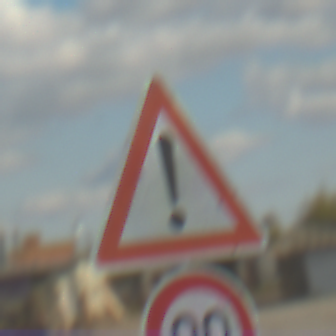
Verkehrszeichen: Gefahrenstelle
Zusatzzeichen unten: Geschwindigkeit80
Umgebung: Outdoor, RoadRail
Tageszeit: MorningAfternoon
Wetter: PartlyCloudy
Licht: Natural
Jahreszeit: NotSpecified
Kontrast: HighContrast